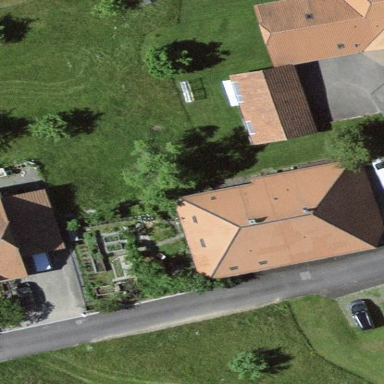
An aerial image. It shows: Garden area designated for leisure land.